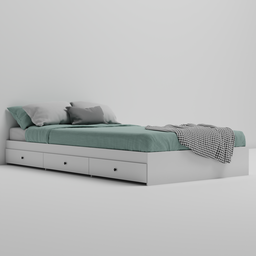
Label: furniture